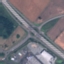
Label: Highway